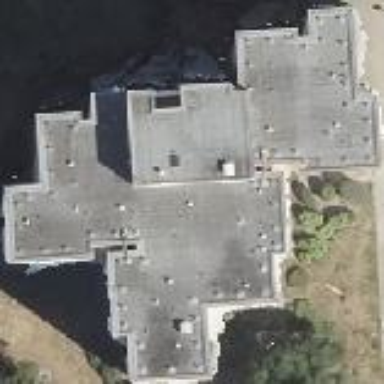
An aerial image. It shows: Apartment building with flat roof.